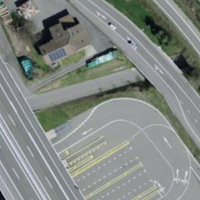
EUNIS habitat code: 57
Species observed at this site:
Cotinus coggygria